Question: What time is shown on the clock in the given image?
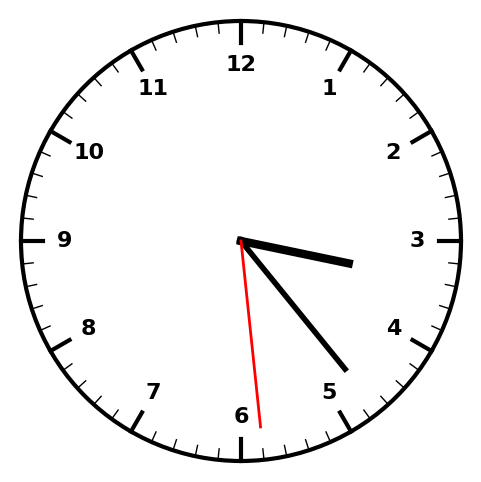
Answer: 03:23:29